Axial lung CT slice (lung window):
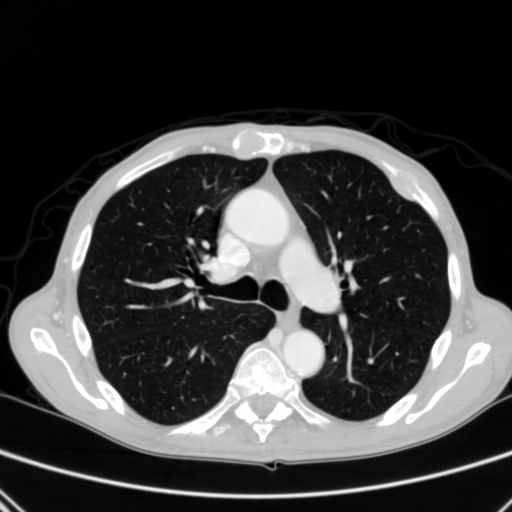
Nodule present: no